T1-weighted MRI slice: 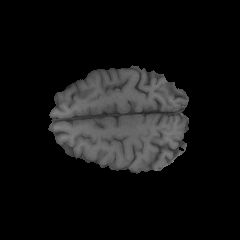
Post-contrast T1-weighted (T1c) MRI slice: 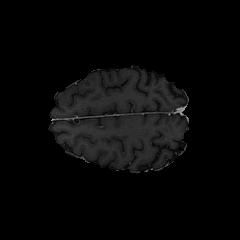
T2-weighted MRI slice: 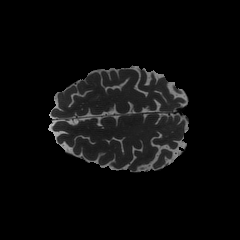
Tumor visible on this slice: no